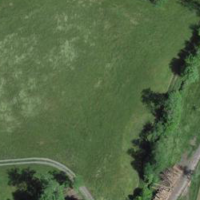
EUNIS habitat code: 52
Species observed at this site:
Filipendula ulmaria